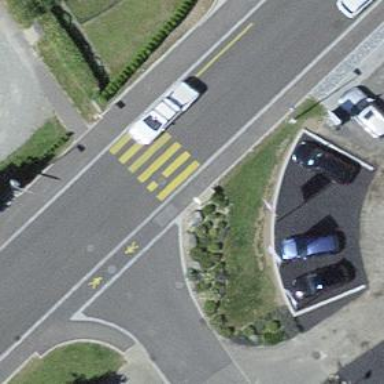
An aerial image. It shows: Uncontrolled zebra crossing with yellow markings on the road.